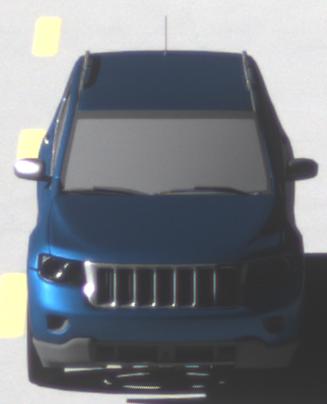
Make: Jeep
Model: Grand Cherokee
Detailed model: WK2
Model produced from: 2010
Model produced until: 2021
Doors: 5
Color: blue
Road condition: dry road
Daytime: morning or afternoon
Contrast: high contrast